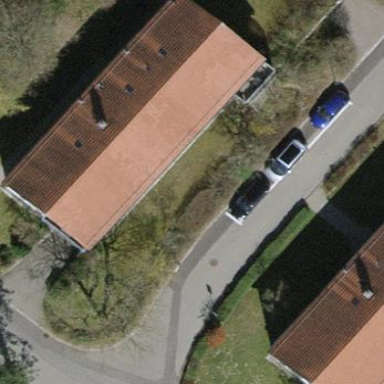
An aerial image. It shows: Apartment building with tile roof.